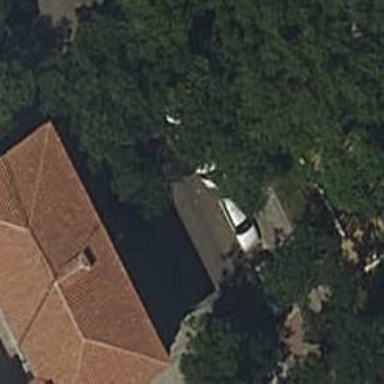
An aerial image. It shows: Residential building.